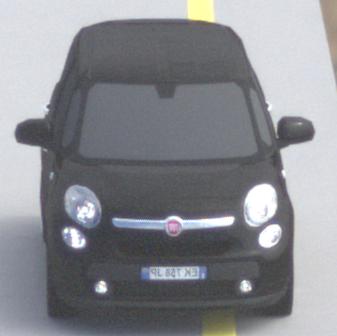
Make: Fiat
Model: 500L 1.4 16V
Detailed model: 500L (199)
Model produced from: 2012/10
Model produced until: 2017/05
Doors: 5
Color: black
Road condition: dry road
Daytime: midday
Contrast: medium contrast